Field crop: maize
Growth stage: 2
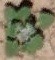
Species: chenopodium